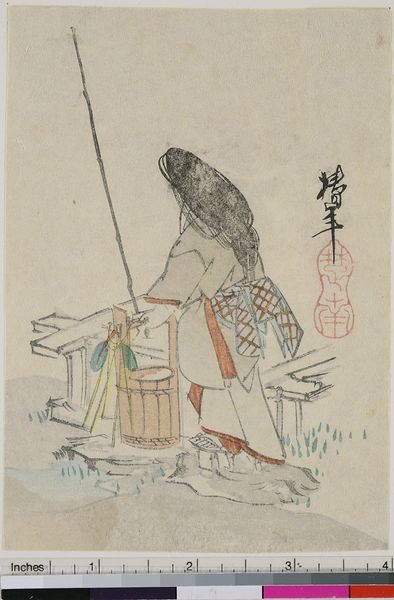
Künstler: &#x14C;nishi Chinnen
Standort: Hamburg
Institution: Museum für Kunst und Gewerbe Hamburg
Schlagwörter: wasser, frau, zeichnung, brunnen, holzschnitt, japanisch, waschen, druckgraphik, druckgrafik, fass, zeit, farbholzschnitt, angeln, kimono, edo, reproduktionen, druckerzeugnisse